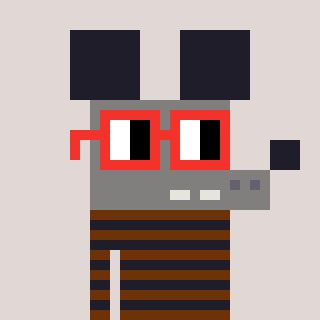
a pixel art character with square red glasses, a mouse-shaped head and a grayscale-colored body on a warm background